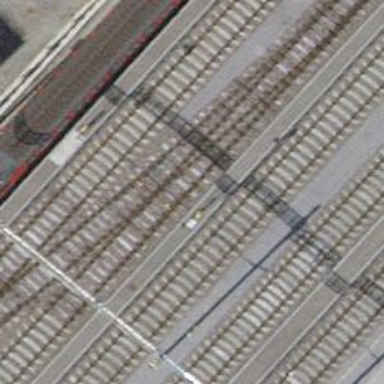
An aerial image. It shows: Single track railway in yard.